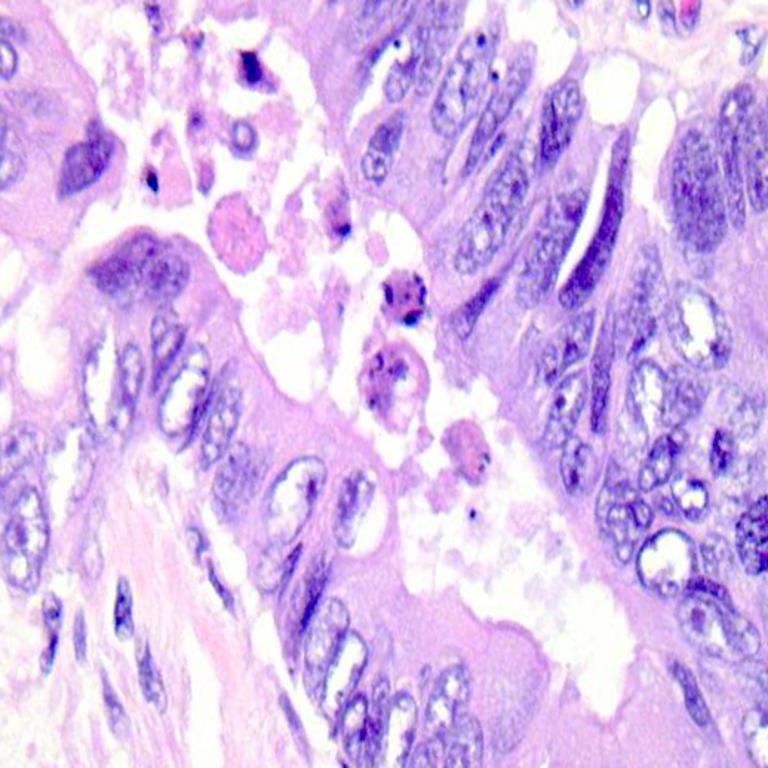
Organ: colon
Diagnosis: adenocarcinomas